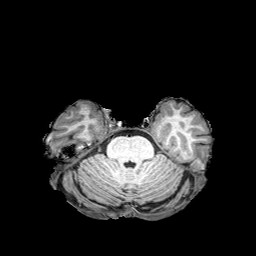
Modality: T1w
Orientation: coronal
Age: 52
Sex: male
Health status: healthy